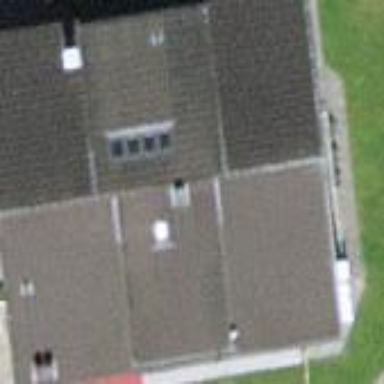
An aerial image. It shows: Simple and straightforward house.